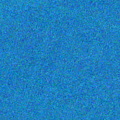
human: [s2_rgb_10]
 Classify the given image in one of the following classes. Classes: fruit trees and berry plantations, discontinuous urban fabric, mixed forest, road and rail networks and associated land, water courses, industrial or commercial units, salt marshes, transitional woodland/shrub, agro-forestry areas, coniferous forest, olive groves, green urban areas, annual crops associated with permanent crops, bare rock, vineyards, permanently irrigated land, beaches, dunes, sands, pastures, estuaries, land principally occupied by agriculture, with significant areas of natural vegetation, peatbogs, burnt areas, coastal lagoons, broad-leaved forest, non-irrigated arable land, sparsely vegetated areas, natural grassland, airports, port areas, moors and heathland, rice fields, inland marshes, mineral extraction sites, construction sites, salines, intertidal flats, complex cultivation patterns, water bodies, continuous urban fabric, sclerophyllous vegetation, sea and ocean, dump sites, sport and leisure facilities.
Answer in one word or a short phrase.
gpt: sea and ocean